Field crop: maize
Growth stage: 2
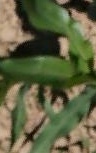
Species: maize